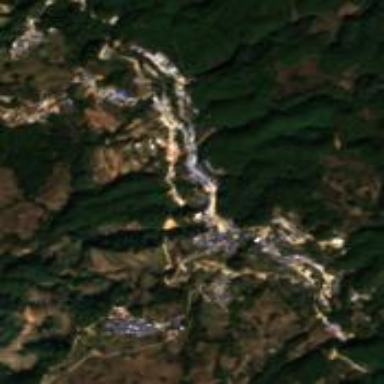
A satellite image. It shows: Ethnic township within town.